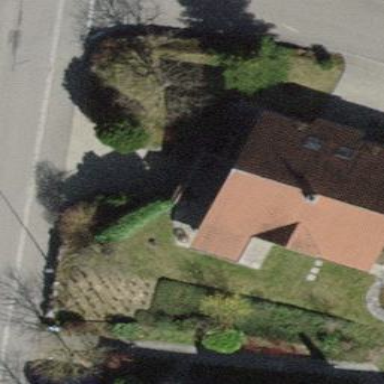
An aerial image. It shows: Building with tile roof.